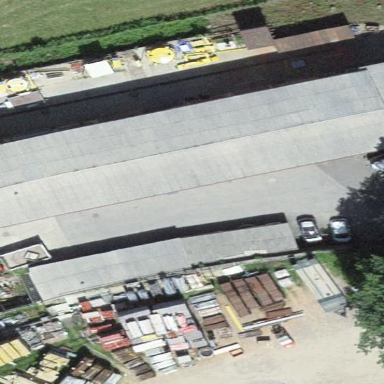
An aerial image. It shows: Industrial building.